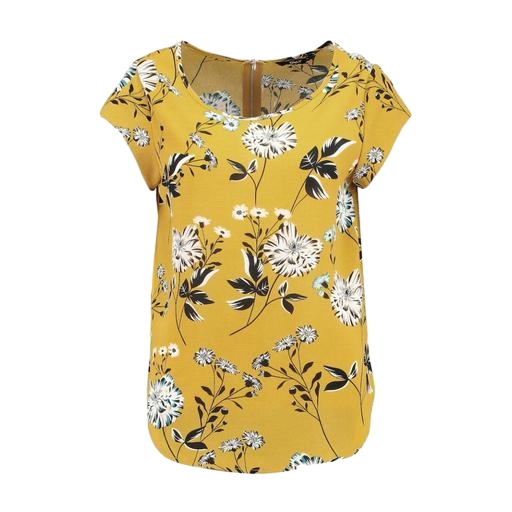
multicolor floral-print t-shirt only macy, yellow floral-print top, short-sleeve top only macy, white background